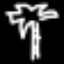
Label: palm tree